Field crop: maize
Growth stage: 2
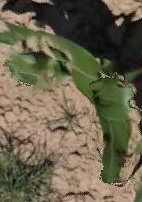
Species: maize